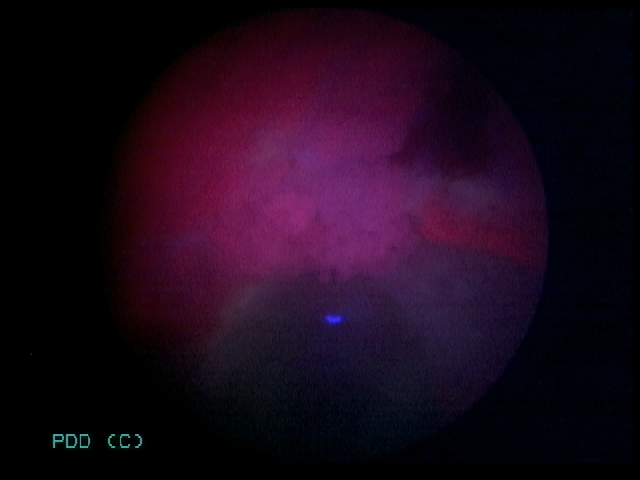
Modality: BLC
Class: Malignant
Subclass: LowGradePapillary
Lesion: Multifocal
Multifocal: 2 to 7
Stage: Ta
Morphology: Papillary
Bladder cancer association: Yes